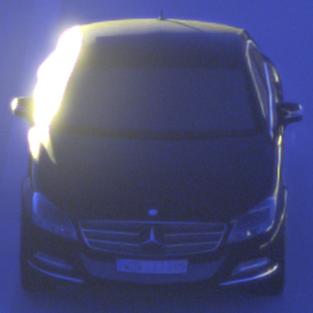
Make: Mercedes-Benz
Model: CLS Coupé 350
Detailed model: CLS-Class (218) Coupé
Model produced from: 2011/01
Model produced until: 2014/07
Doors: 4
Color: black
Road condition: dry road
Daytime: sunrise or sunset
Contrast: high contrast